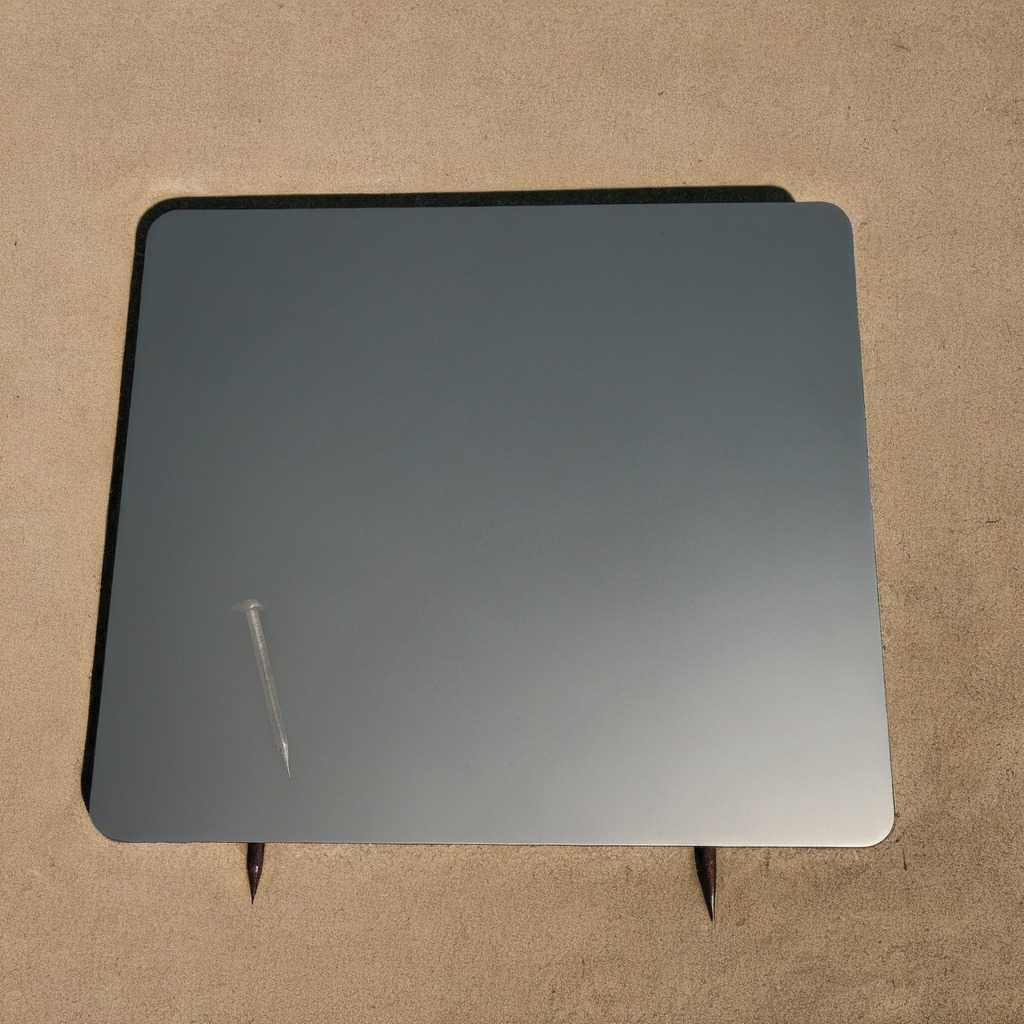
An iron nail lies on the table in a temporary outdoor tool station.